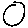
Label: circle